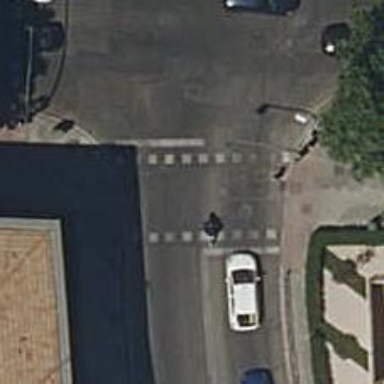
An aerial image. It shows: Zebra crossing on the road.